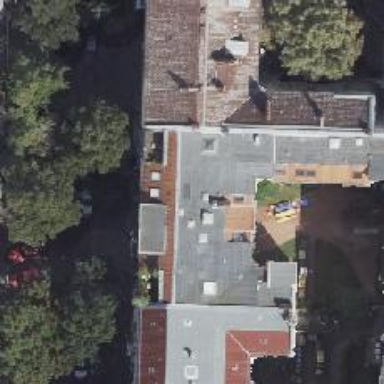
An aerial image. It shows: Café.